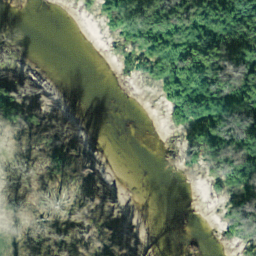
Label: river